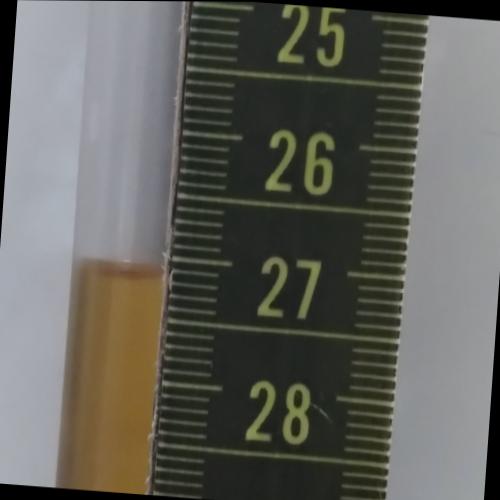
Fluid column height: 27.2 cm